Field crop: maize
Growth stage: 2
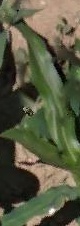
Species: maize